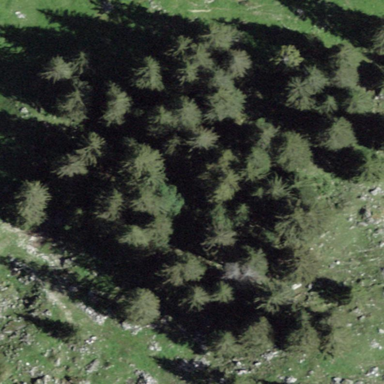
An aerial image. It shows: Forest area.